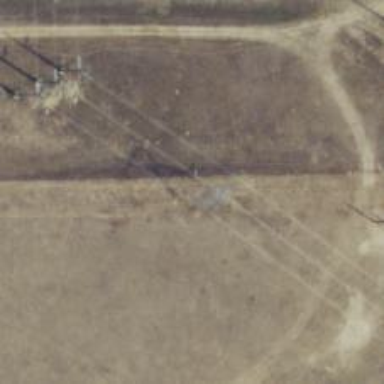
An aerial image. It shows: Lattice structure tower used for power distribution.